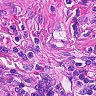
Metastatic tissue present: no